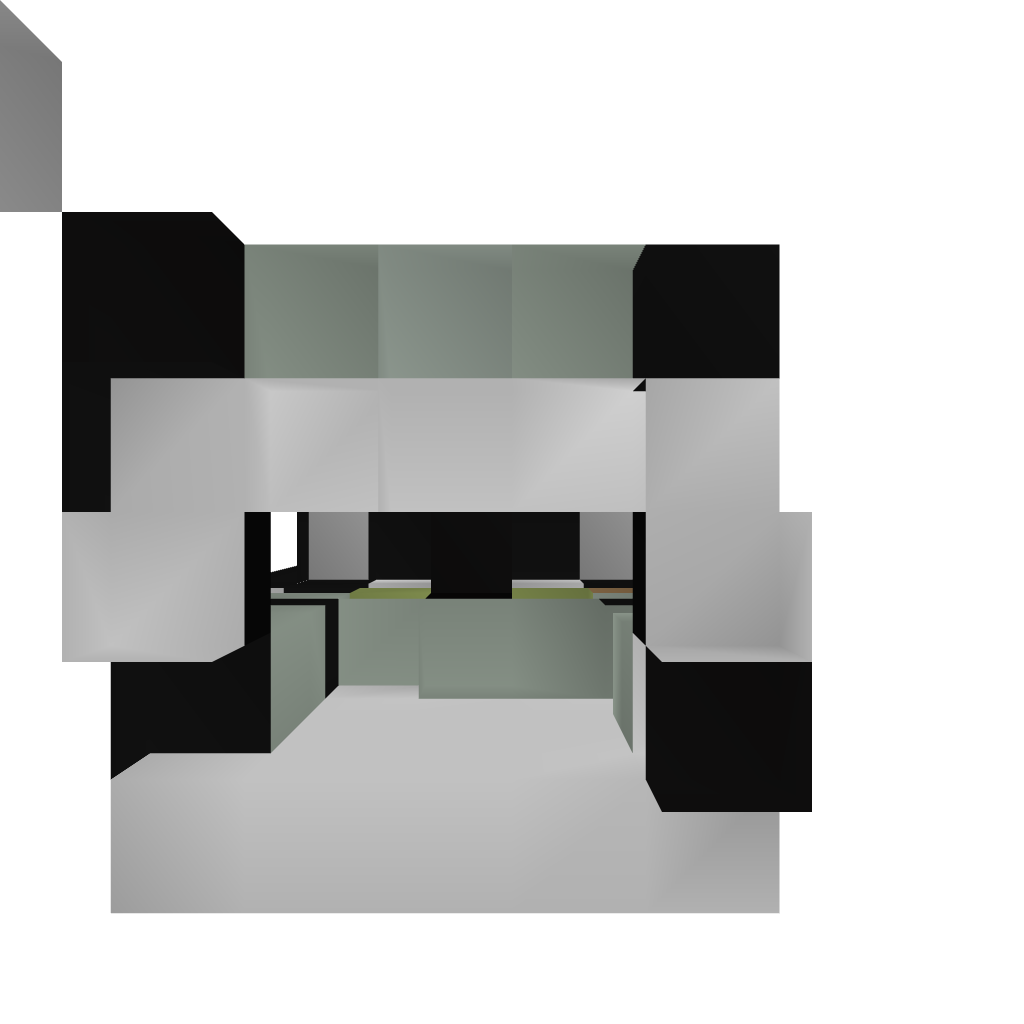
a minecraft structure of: Cannon rapid fire